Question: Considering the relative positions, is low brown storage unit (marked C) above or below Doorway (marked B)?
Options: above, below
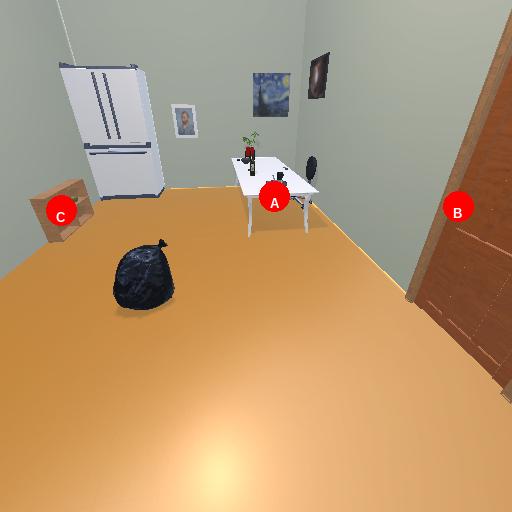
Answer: above